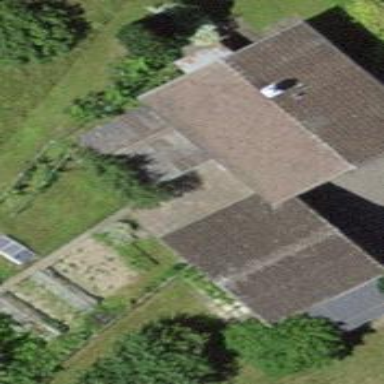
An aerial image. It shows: Garage building.